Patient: sex F, age 26
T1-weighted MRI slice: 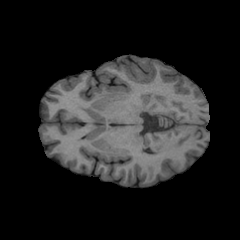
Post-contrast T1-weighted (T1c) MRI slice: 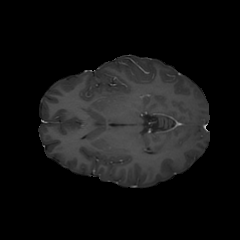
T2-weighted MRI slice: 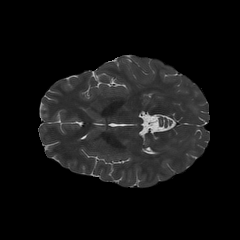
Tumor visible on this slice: no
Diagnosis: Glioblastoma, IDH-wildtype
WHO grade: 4